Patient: sex M, age 78
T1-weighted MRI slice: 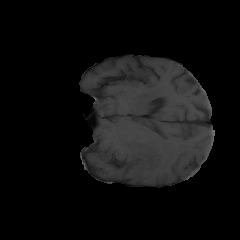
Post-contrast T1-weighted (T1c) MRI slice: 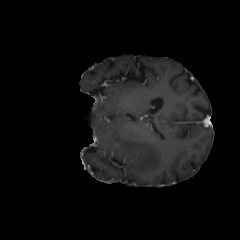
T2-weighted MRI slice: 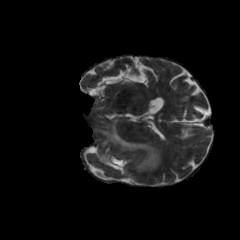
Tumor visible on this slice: yes
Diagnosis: Glioblastoma, IDH-wildtype
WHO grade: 4